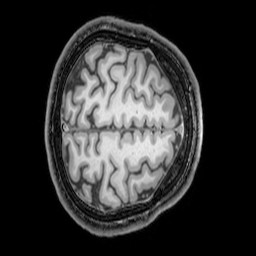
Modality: T1w
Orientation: axial
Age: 23
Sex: male
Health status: healthy
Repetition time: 0.081 s
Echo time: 0.037 s